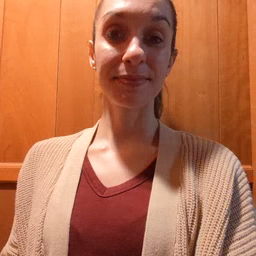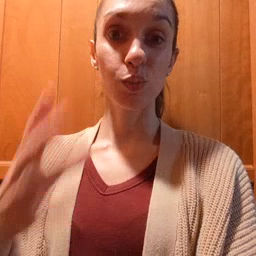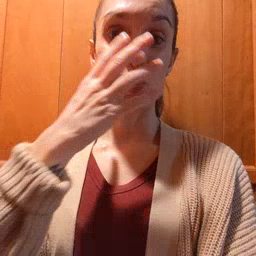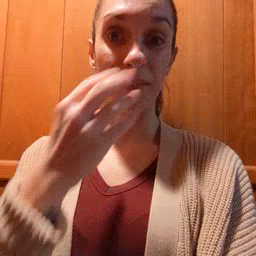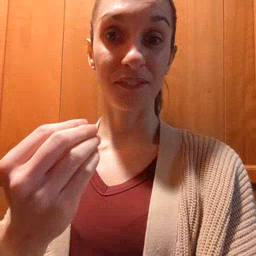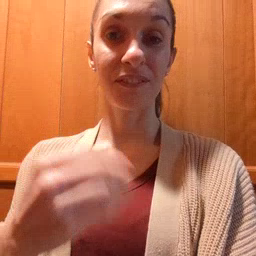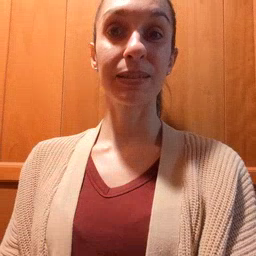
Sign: wolf